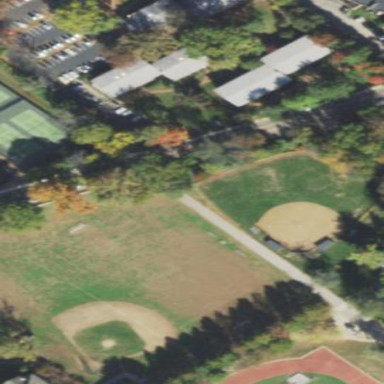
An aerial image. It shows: Softball pitch for leisure and sport activities.